Question: I am using the git plugin for Eclipse. Some of my files are marked with a brown asterisk. What does it mean? Where can I find documentation for what the rest of the git icons mean in Eclipse?

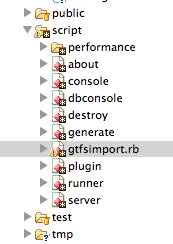
Answer: <URL> should give you a good rundown of what the icons mean for GIT in eclipse
A quoted summary:

> dirty (folder) - At least one file below the folder is dirty; that means that it has changes in the working tree that are neither in the index nor in the repository.tracked - The resource is known to the Git repository.untracked - The resource is not known to the Git repository.ignored - The resource is ignored by the Git team provider. Here only the preference settings under Team -> Ignored Resources and the "derived" flag are relevant. The .gitignore file is not taken into account.dirty - The resource has changes in the working tree that are neither in the index nor in the repository.staged - The resource has changes which are added to the index. Not that adding to the index is possible at the moment only on the commit dialog on the context menu of a resource.partially-staged - The resource has changes which are added to the index and additionally changes in the working tree that are neither in the index nor in the repository.added - The resource is not yet tracked by but added to the Git repository.removed - The resource is staged for removal from the Git repository.conflict - A merge conflict exists for the file.assume-valid - The resource has the "assume unchanged" flag. This means that Git stops checking the working tree files for possible modifications, so you need to manually unset the bit to tell Git when you change the working tree file. This setting can be switched on with the menu action Team->Assume unchanged (or on the command line with git update-index --assume-unchanged).